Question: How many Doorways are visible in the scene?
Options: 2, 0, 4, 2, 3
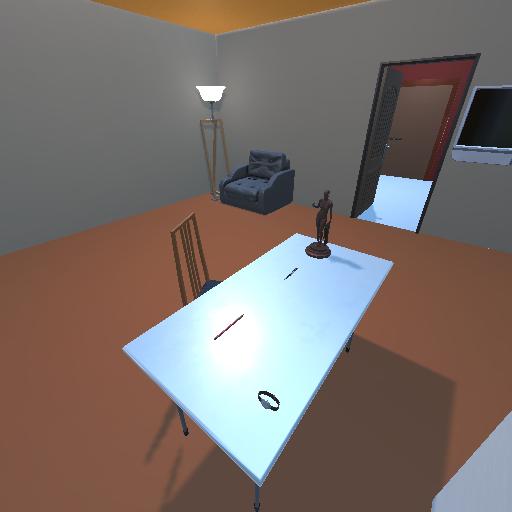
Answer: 2